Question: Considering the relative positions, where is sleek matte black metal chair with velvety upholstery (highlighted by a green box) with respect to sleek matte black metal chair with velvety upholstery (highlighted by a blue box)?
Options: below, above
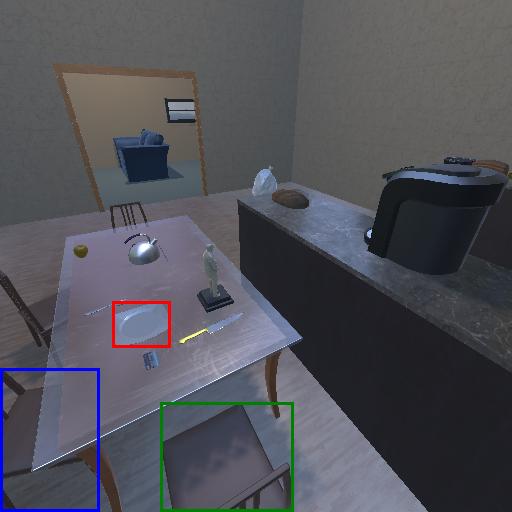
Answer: below